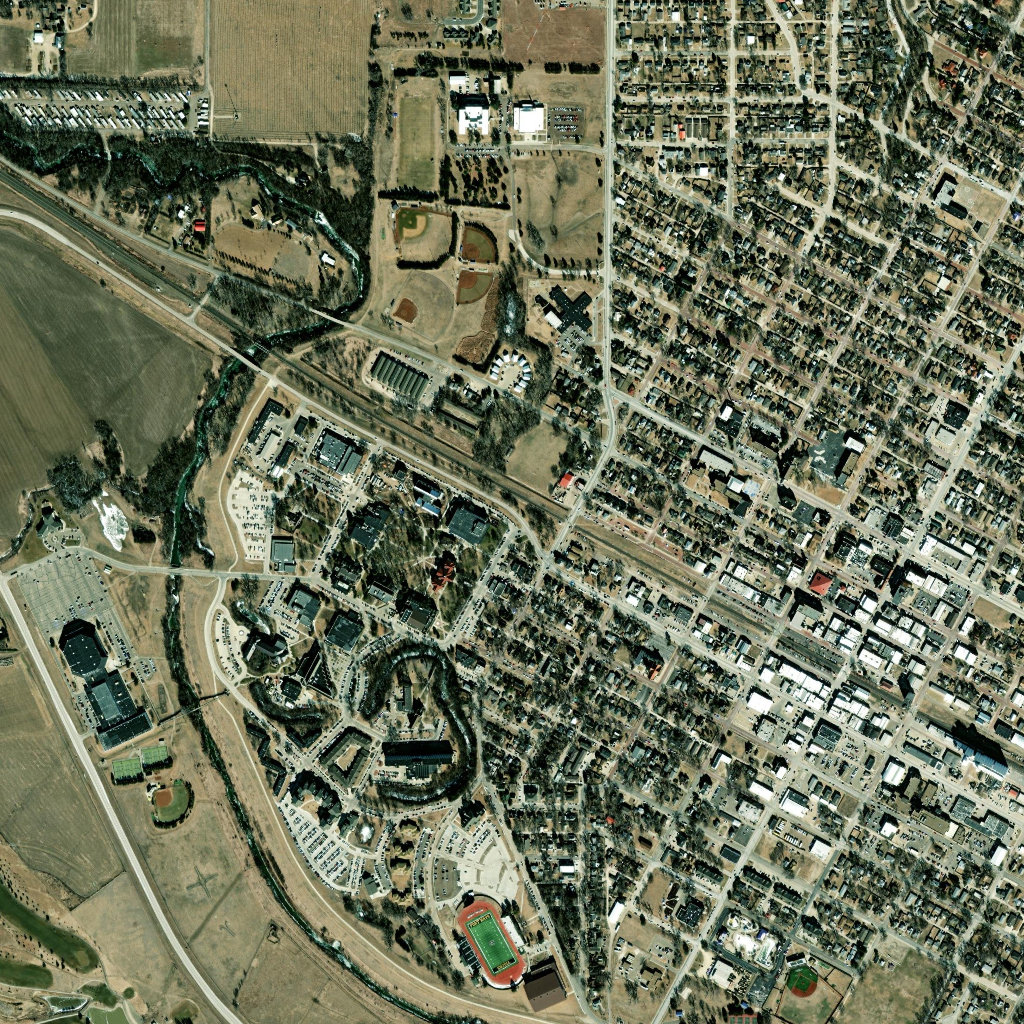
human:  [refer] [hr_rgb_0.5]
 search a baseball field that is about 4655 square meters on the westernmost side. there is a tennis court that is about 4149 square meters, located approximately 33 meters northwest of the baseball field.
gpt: <box>[[14, 76, 18, 80, 0]]</box>